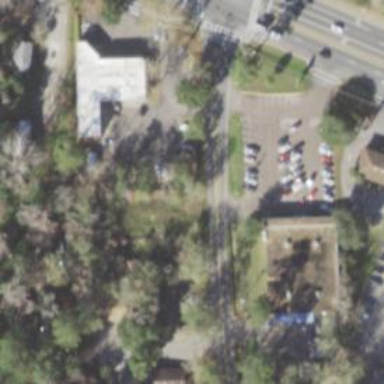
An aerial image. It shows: Commercial area containing car repair shop.